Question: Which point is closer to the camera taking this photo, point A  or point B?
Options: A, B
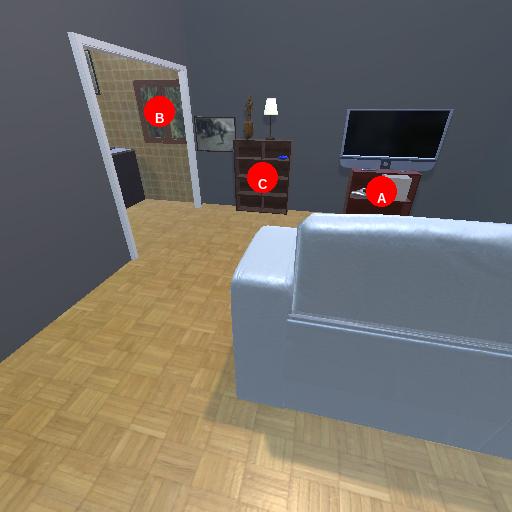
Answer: A